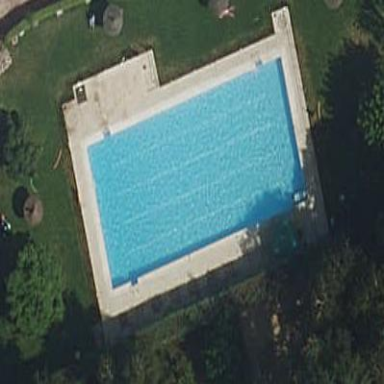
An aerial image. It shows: Swimming pool located in leisure land.